Field crop: maize
Growth stage: 2
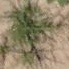
Species: salsola